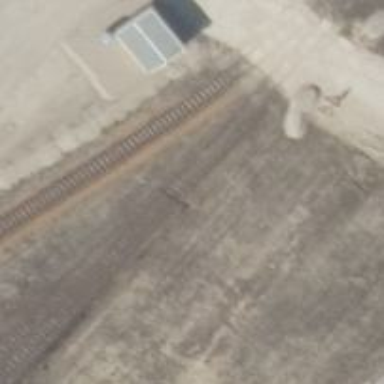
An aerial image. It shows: Railway switch.